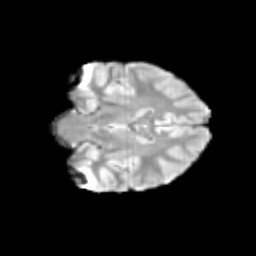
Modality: T2w
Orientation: coronal
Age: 12
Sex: male
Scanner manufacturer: siemens
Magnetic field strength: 3 T
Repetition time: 3.8 s
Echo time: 0.07 s